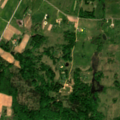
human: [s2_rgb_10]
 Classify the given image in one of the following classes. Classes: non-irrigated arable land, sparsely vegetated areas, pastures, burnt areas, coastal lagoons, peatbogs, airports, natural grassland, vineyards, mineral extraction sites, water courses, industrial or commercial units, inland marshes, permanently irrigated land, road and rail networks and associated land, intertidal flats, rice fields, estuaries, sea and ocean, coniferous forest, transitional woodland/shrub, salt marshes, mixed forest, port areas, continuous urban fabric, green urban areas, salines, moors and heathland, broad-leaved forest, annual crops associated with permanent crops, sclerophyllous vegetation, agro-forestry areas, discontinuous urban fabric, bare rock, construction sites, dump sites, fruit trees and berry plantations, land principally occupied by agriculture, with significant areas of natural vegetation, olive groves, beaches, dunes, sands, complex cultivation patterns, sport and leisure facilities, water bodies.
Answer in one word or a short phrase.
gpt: non-irrigated arable land, pastures, land principally occupied by agriculture, with significant areas of natural vegetation